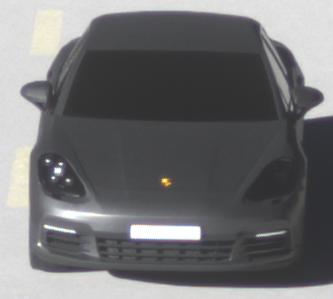
Make: Porsche
Model: Panamera
Detailed model: Panamera (971)
Model produced from: 2016/11
Model produced until: 2018/08
Doors: 5
Color: gray
Road condition: dry road
Daytime: morning or afternoon
Contrast: high contrast